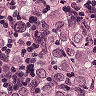
Metastatic tissue present: yes